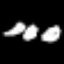
Label: leaf